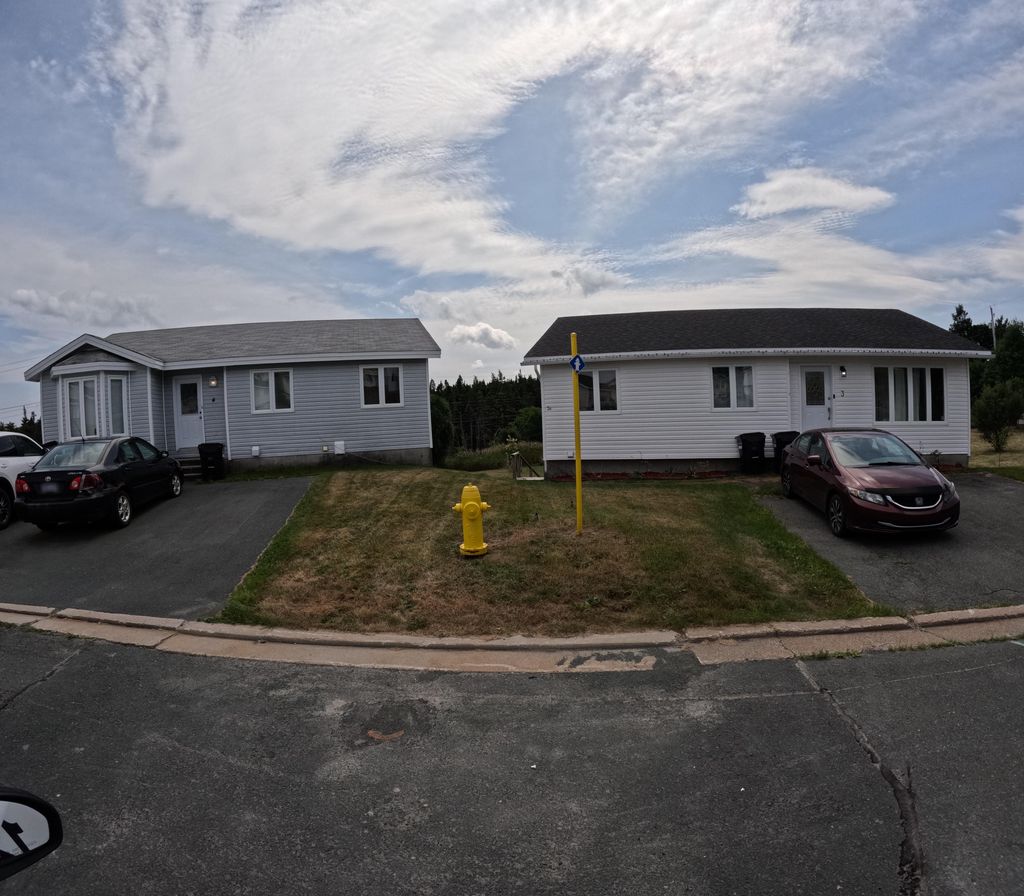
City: st_johns